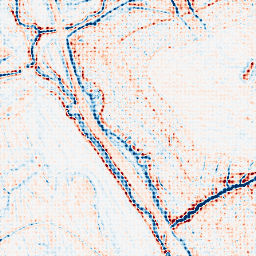
Category: edge_preserving
Decomposition family: bilateral
Decomposition parameters: d: 9
sigma_color: 100
sigma_space: 50
Upsampling method: sinc_blackman
Upsampling parameters: scale: 8
kernel_size: 8
Upsampling scale: 8